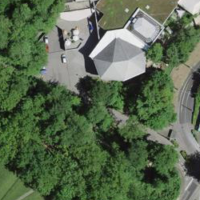
EUNIS habitat code: 53
Species observed at this site:
Anguis fragilis